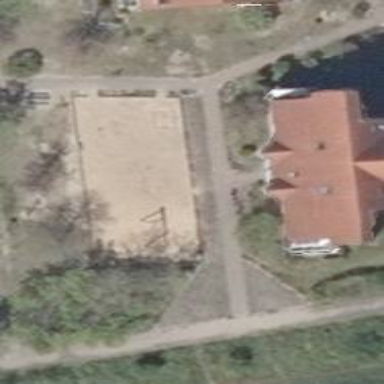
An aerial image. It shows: Playground with swings.